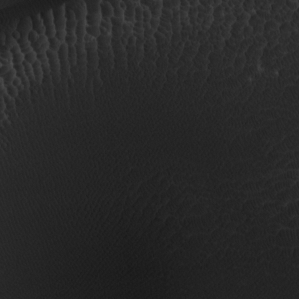
Label: non_frost